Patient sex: M
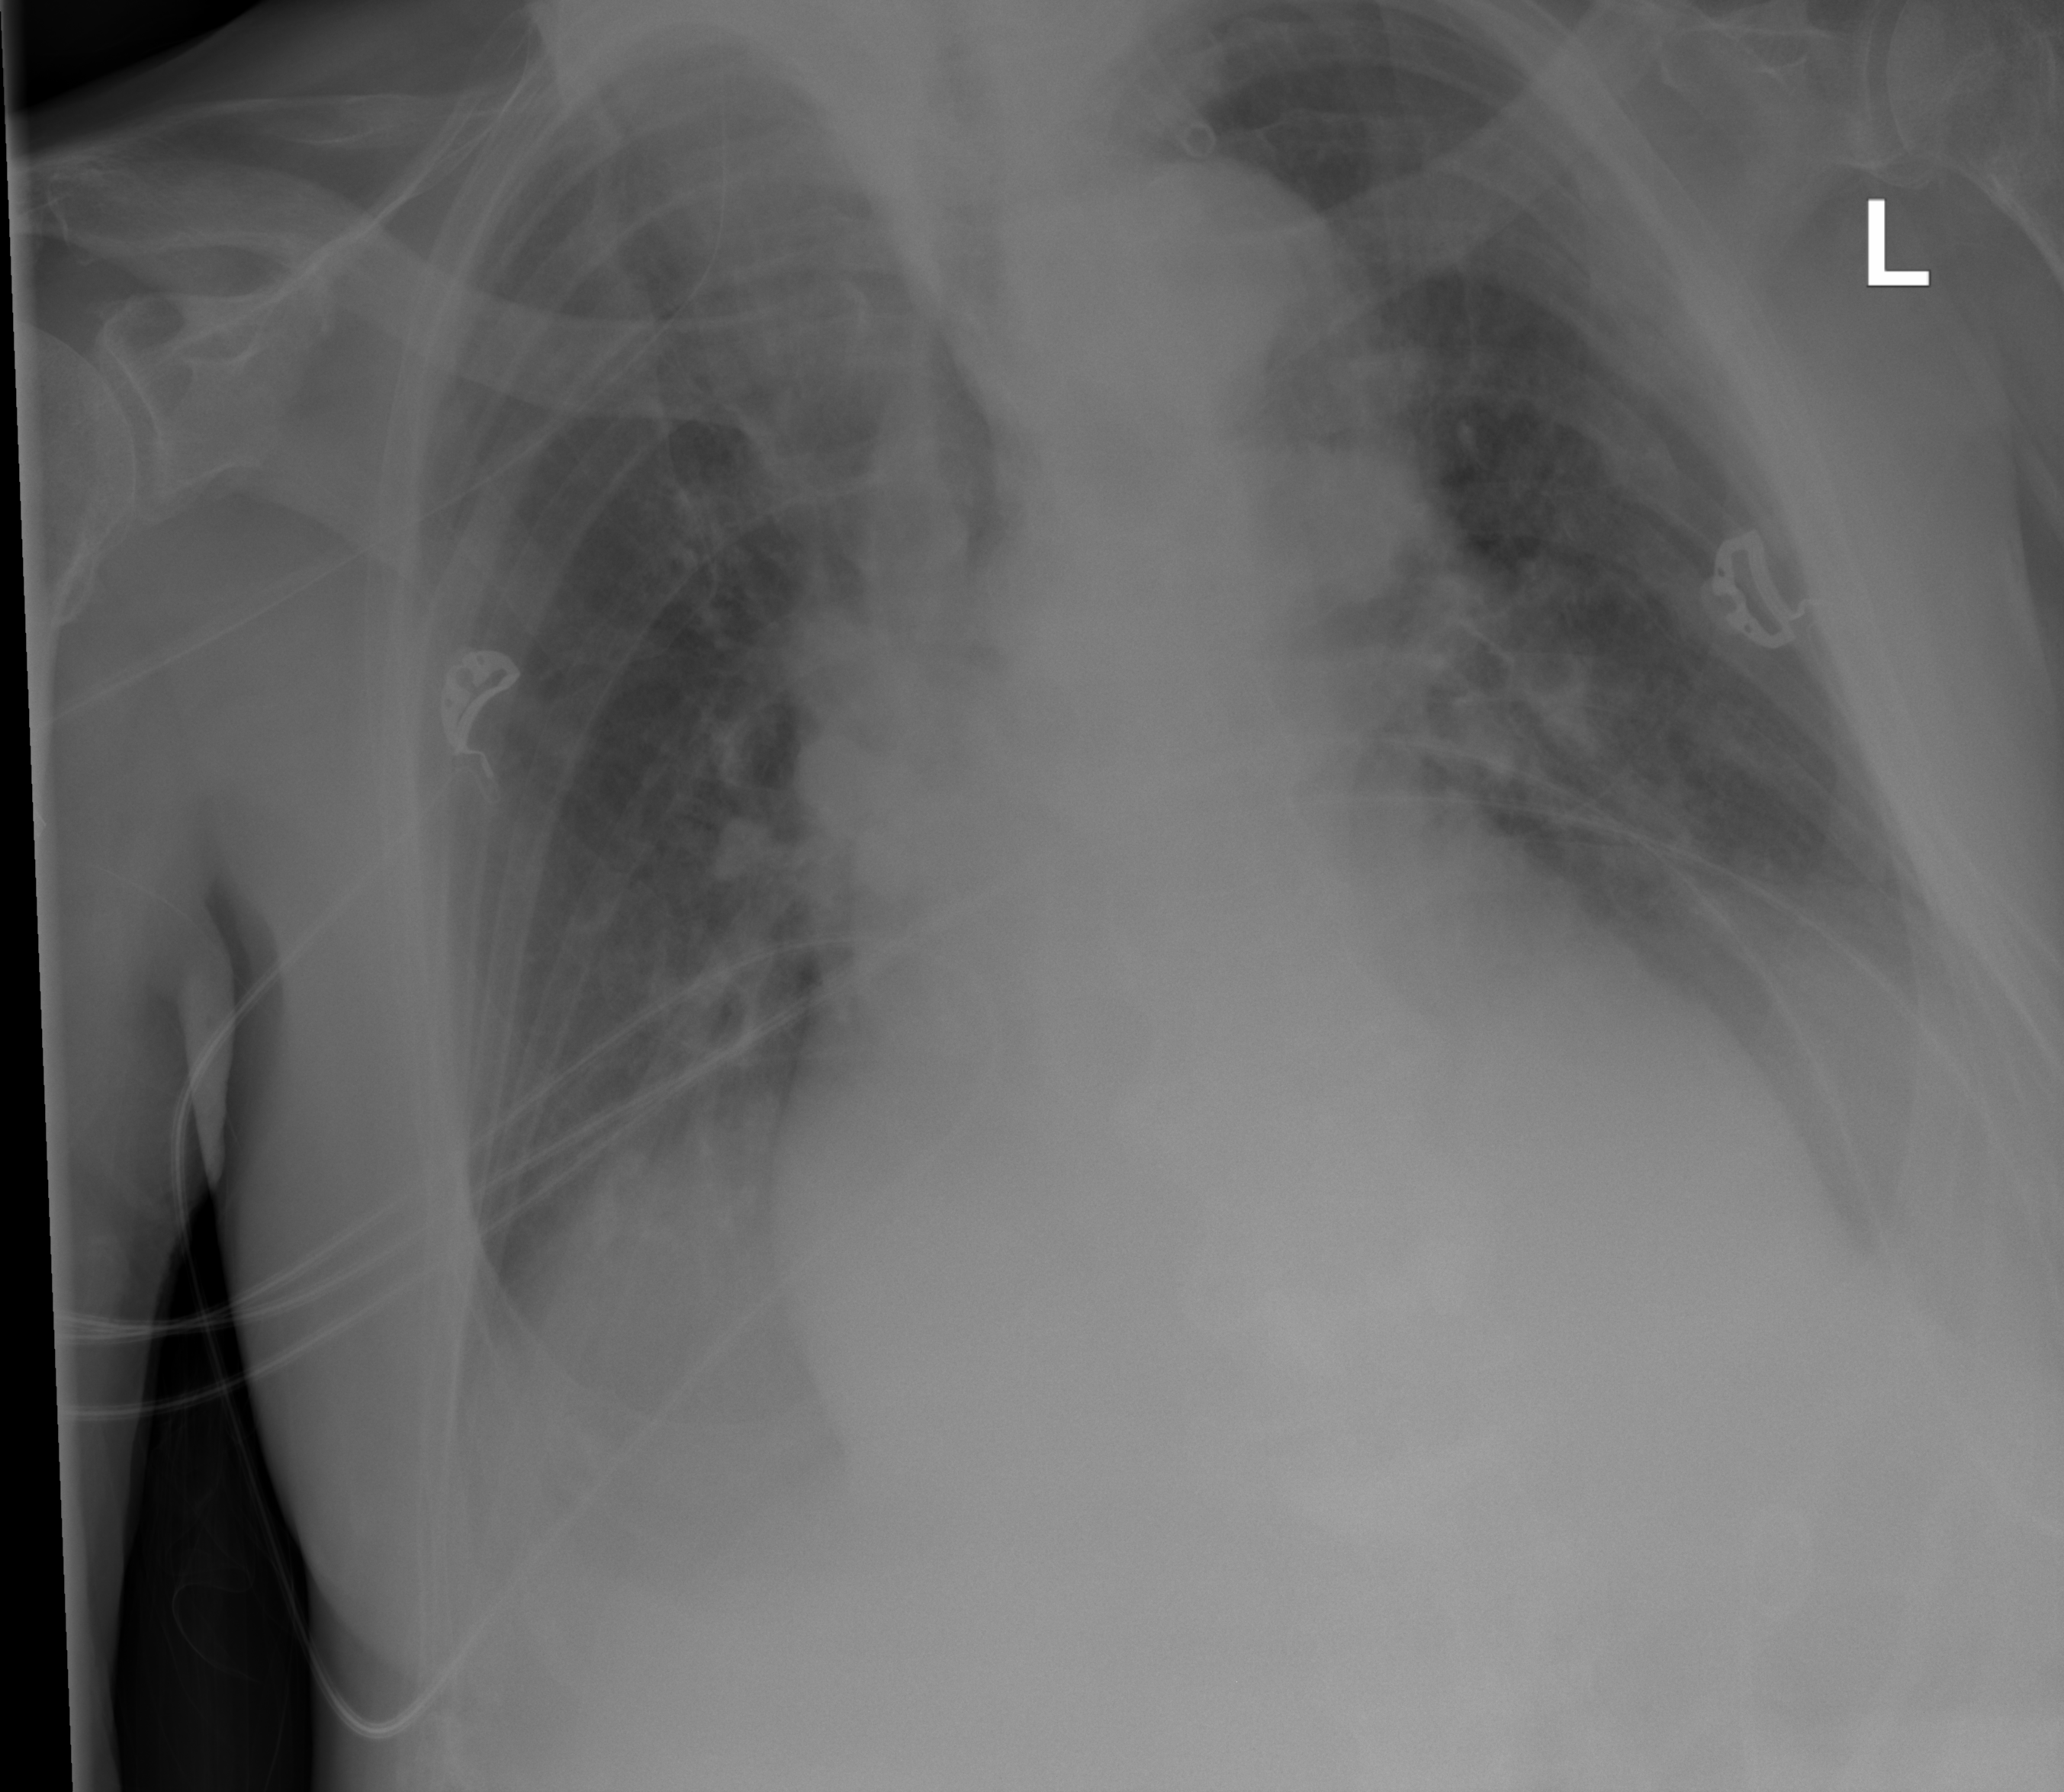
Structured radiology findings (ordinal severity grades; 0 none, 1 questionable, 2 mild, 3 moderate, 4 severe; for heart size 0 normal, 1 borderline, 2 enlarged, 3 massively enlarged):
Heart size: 2
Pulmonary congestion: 3
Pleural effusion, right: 2
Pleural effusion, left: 3
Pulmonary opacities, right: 2
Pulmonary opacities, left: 2
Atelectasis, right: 3
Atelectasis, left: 3